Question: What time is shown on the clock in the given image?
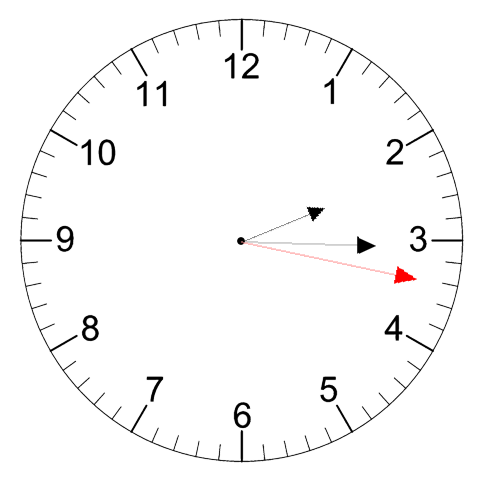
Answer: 02:15:17